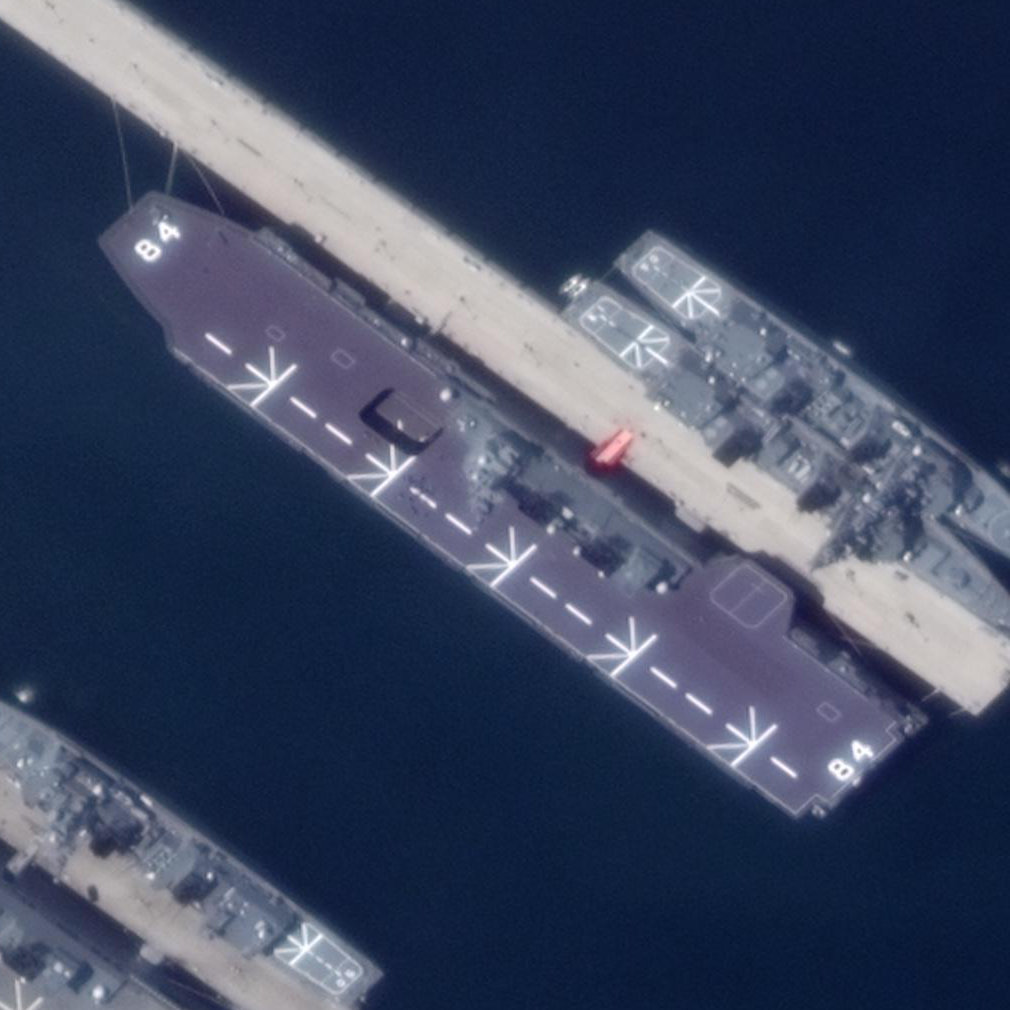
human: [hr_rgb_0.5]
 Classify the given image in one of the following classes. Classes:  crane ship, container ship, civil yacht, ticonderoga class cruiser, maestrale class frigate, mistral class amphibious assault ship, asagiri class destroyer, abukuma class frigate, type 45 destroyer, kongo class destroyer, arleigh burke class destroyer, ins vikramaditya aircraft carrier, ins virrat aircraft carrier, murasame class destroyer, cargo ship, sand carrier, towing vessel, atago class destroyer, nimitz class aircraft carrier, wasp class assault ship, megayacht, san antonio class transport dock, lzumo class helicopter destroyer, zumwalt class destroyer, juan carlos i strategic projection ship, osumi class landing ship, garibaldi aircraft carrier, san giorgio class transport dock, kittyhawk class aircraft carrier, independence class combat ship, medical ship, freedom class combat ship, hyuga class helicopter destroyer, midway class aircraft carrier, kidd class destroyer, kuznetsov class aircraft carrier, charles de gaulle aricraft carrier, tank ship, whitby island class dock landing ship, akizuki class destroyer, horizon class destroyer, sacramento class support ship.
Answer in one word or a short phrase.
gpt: Lzumo class helicopter destroyer